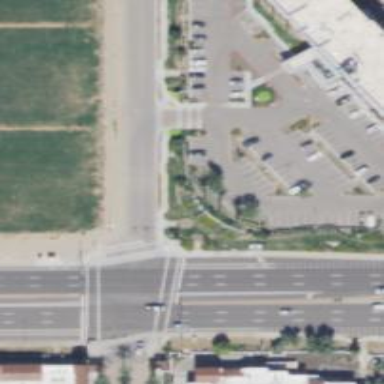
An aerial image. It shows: Solid stop line on the road marking.